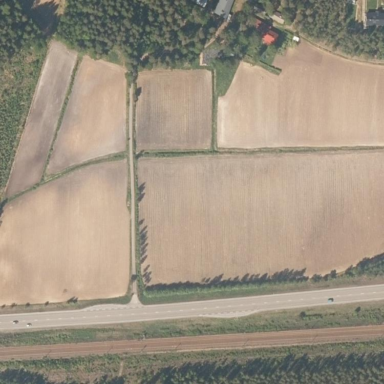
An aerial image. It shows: Farmland area with natural mix farm.